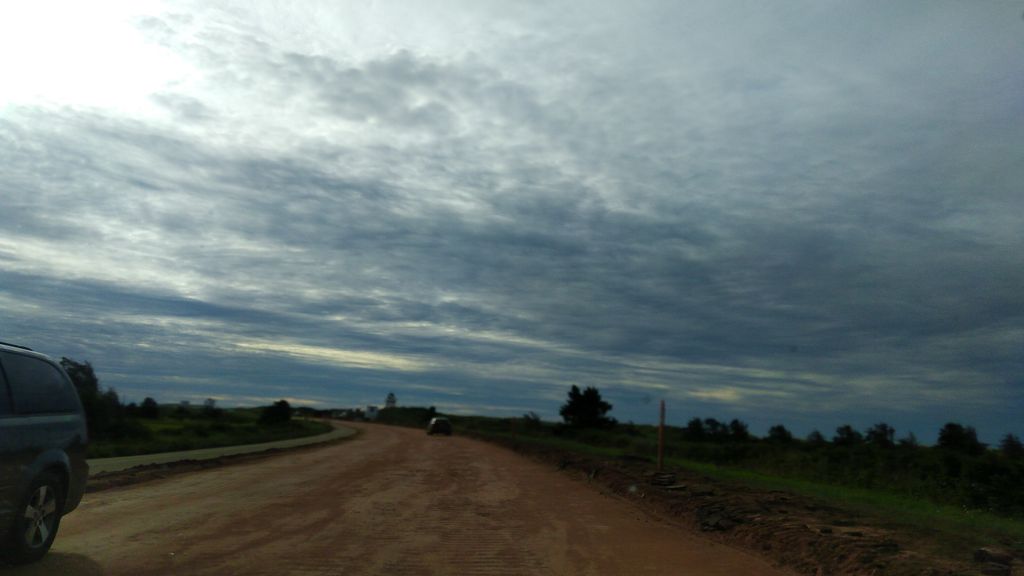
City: charlottetown